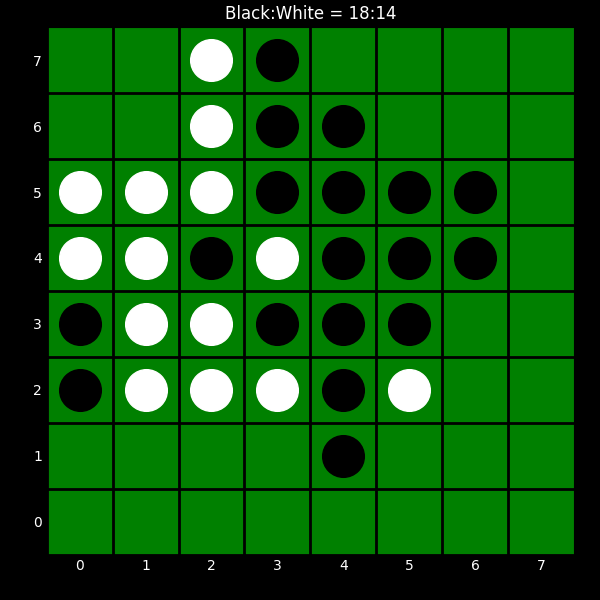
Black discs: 18
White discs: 14